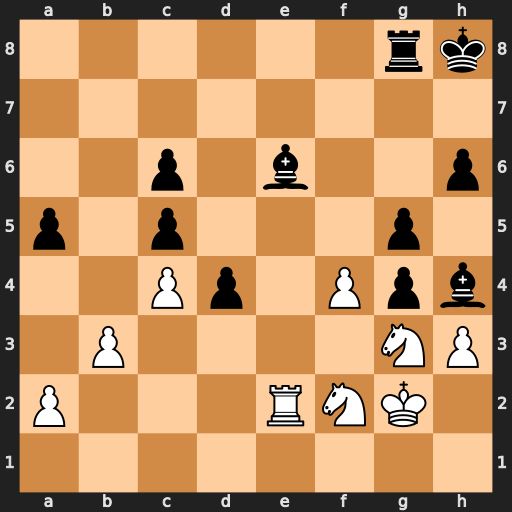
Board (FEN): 6rk/8/2p1b2p/p1p3p1/2Pp1Ppb/1P4NP/P3RNK1/8
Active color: w
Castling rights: -
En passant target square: -
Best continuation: Rxe6 Bxg3 Kxg3 gxf4+ Kg2